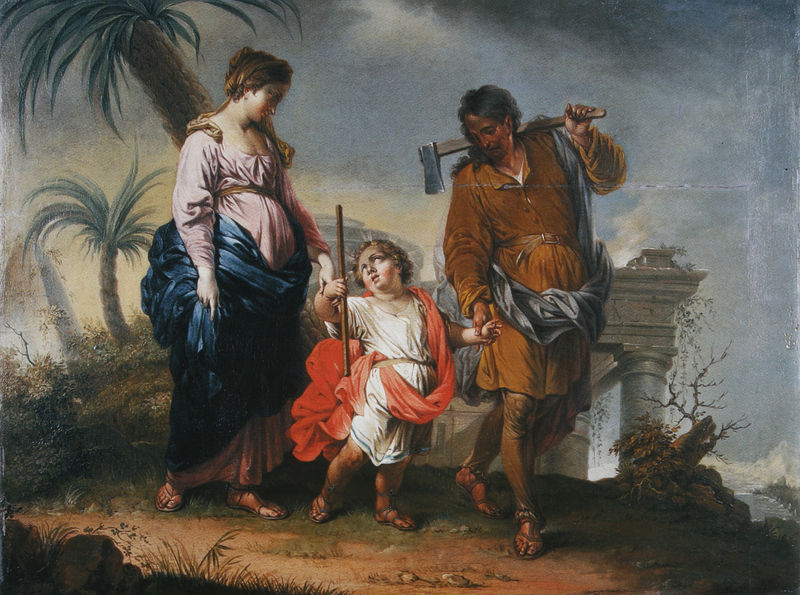
Titel: Die Rückkehr der Heiligen Familie aus Ägypten (Kopie nach Januarius Zick)
Künstler: Franz Joseph Kauffmann
Standort: Mainz
Institution: Landesmuseum
Schlagwörter: baum, blau, blätter, dunkel, gemälde, gott, himmel, mann, meer, schatten, umhang, wasser, weiß, wolken, bäume, landschaft, äste, braun, frau, grau, hell, hintergrund, kleid, kleider, marmor, orange, schwarz, szene, säule, säulen, ausblick, blick, gebäude, gras, gürtel, haus, rot, tuch, weg, wolke, architektur, barock, falten, stein, steine, öl, ast, baumstamm, gräser, halme, natur, zweige, gehen, pfad, gewand, drei, familie, kind, mutter, vater, pflanzen, rosa, genre, stock, bewölkt, schärpe, stab, gebirge, lila, nebel, violett, halm, figuren, sturm, kaiser, dick, palme, sandalen, junge, schwanger, bucht, unscharf, flucht, ruine, antike, orient, leinwand, allegorie, rom, kapitell, fries, sandale, christus, jesus, portikus, axt, zimmermann, geäst, heiliger, palmen, tempel, grashalm, wanderstock, maria, beil, auszug, vertreibung, baumstumpf, josef, joseph, römisch, ägypten, gebälk, bauwerk, kranzgesims, faszien, heilige familie, jesuskind, baume, landschat, act, schwsarz, chrisus, 1700, akt zimmermann, 1660